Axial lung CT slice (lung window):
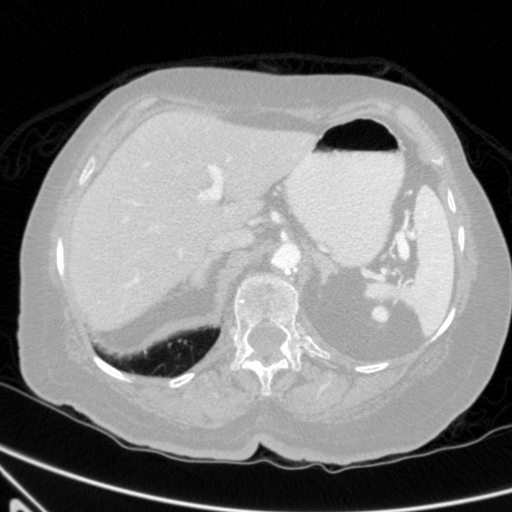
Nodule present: no